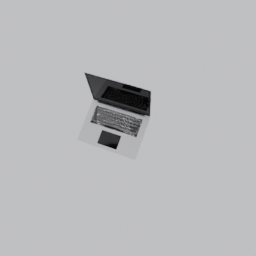
Label: electronics